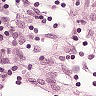
Metastatic tissue present: no